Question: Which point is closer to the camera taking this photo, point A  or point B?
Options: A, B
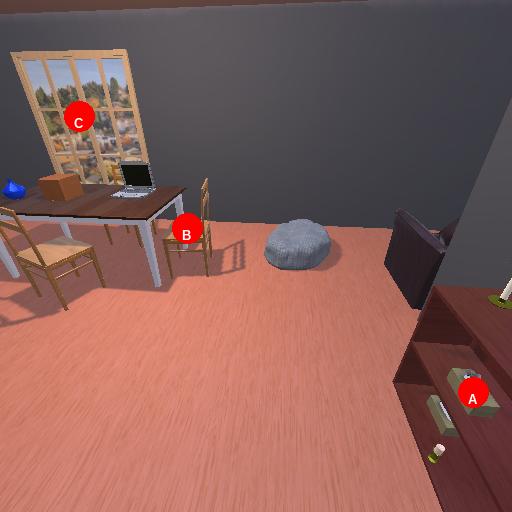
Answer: A